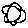
Label: flower